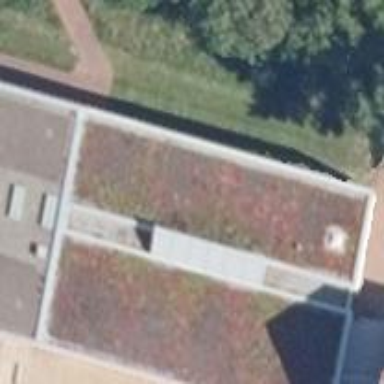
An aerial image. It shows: School building.